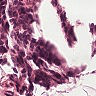
Metastatic tissue present: no